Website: bh-photo
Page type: customer-info-address
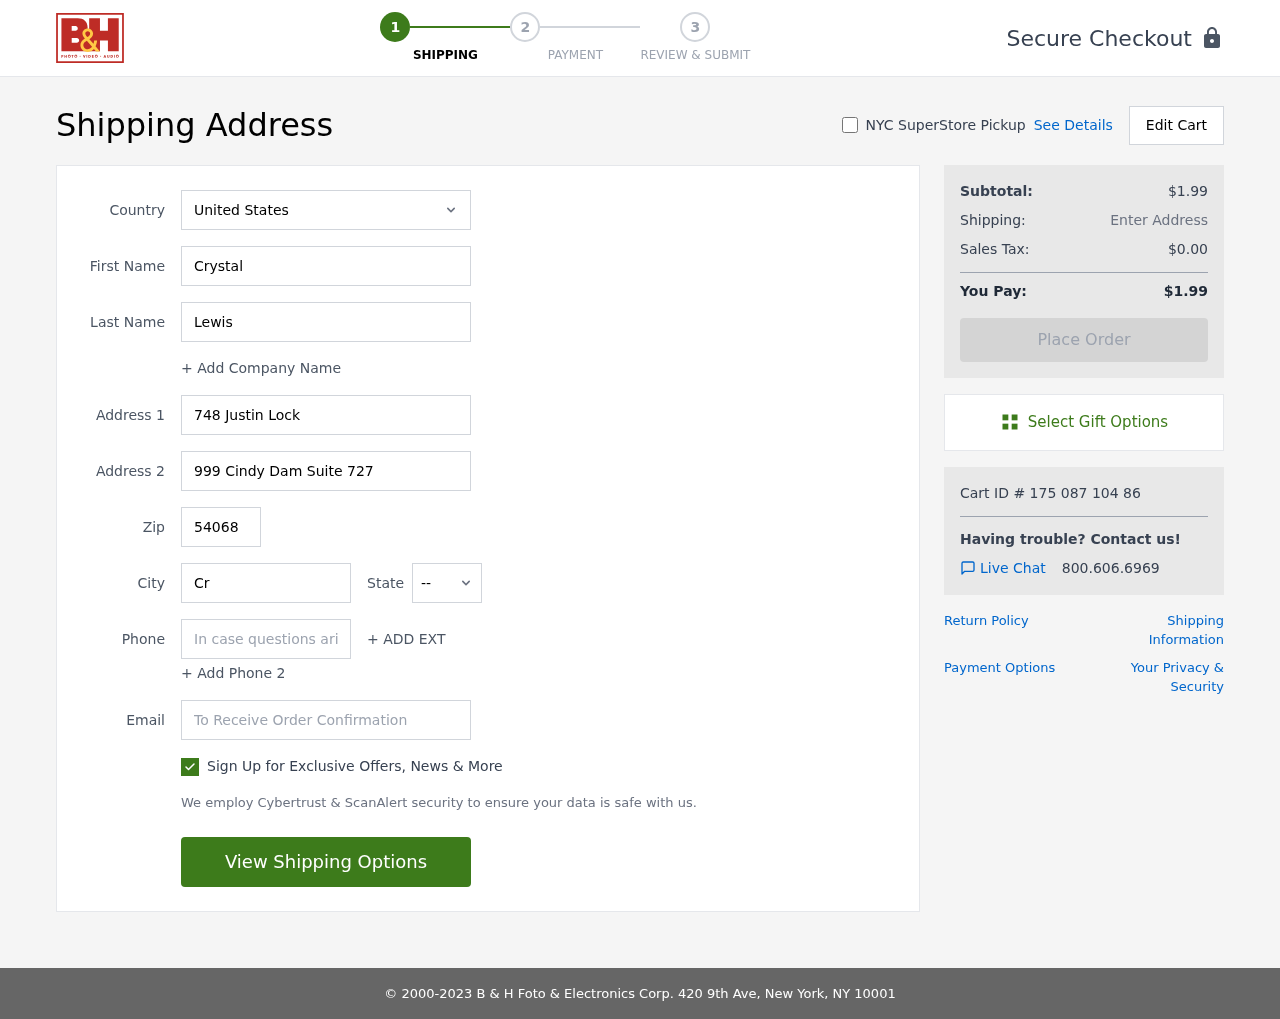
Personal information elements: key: PII_CITY
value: Cruzhaven
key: PII_COUNTRY
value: United States
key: PII_EMAIL
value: crystal_lewis@gmail.com
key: PII_FIRSTNAME
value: Crystal
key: PII_LASTNAME
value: Lewis
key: PII_PHONE
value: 7334713135
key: PII_POSTCODE
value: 54068
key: PII_STATE_ABBR
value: OH
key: PII_STREET
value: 748 Justin Lock
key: PII_STREET2
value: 999 Cindy Dam Suite 727
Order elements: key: ORDER_SUBTOTAL
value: $1.99
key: ORDER_TAX
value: $0.00
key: ORDER_TOTAL
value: $1.99
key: ORDER_ID
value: Cart ID # 175 087 104 86